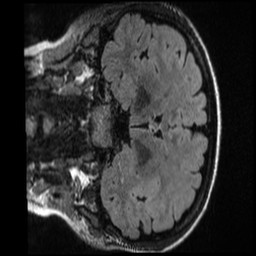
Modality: T1w
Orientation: coronal
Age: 19
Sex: female